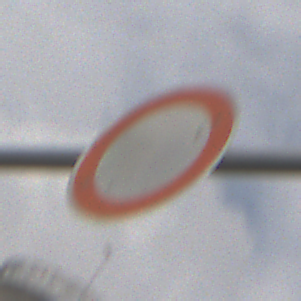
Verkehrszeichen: VerbotFahrzeugeAllerArt
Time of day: MorningAfternoon
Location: Outdoor (Suburban)
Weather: Overcast
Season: NotSpecified
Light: Natural